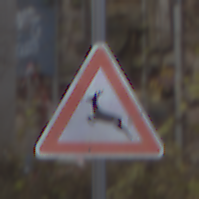
Verkehrszeichen: WildwechselRechts
Umgebung: Outdoor, Urban
Tageszeit: MorningAfternoon
Wetter: PartlyCloudy
Licht: Natural
Jahreszeit: NotSpecified
Kontrast: LowContrast